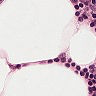
Metastatic tissue present: no